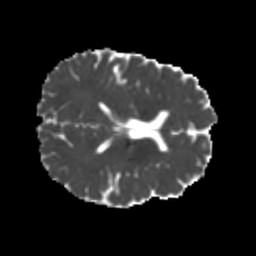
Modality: MD
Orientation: axial
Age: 24
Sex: male
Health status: healthy
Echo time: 0.074 s